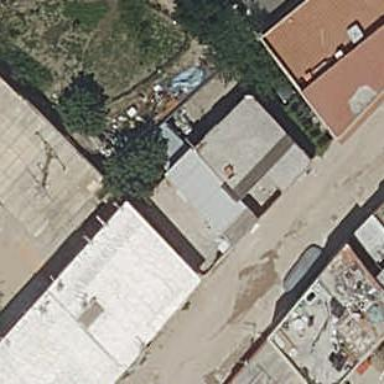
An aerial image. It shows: Detached building.